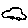
Label: car